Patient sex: F
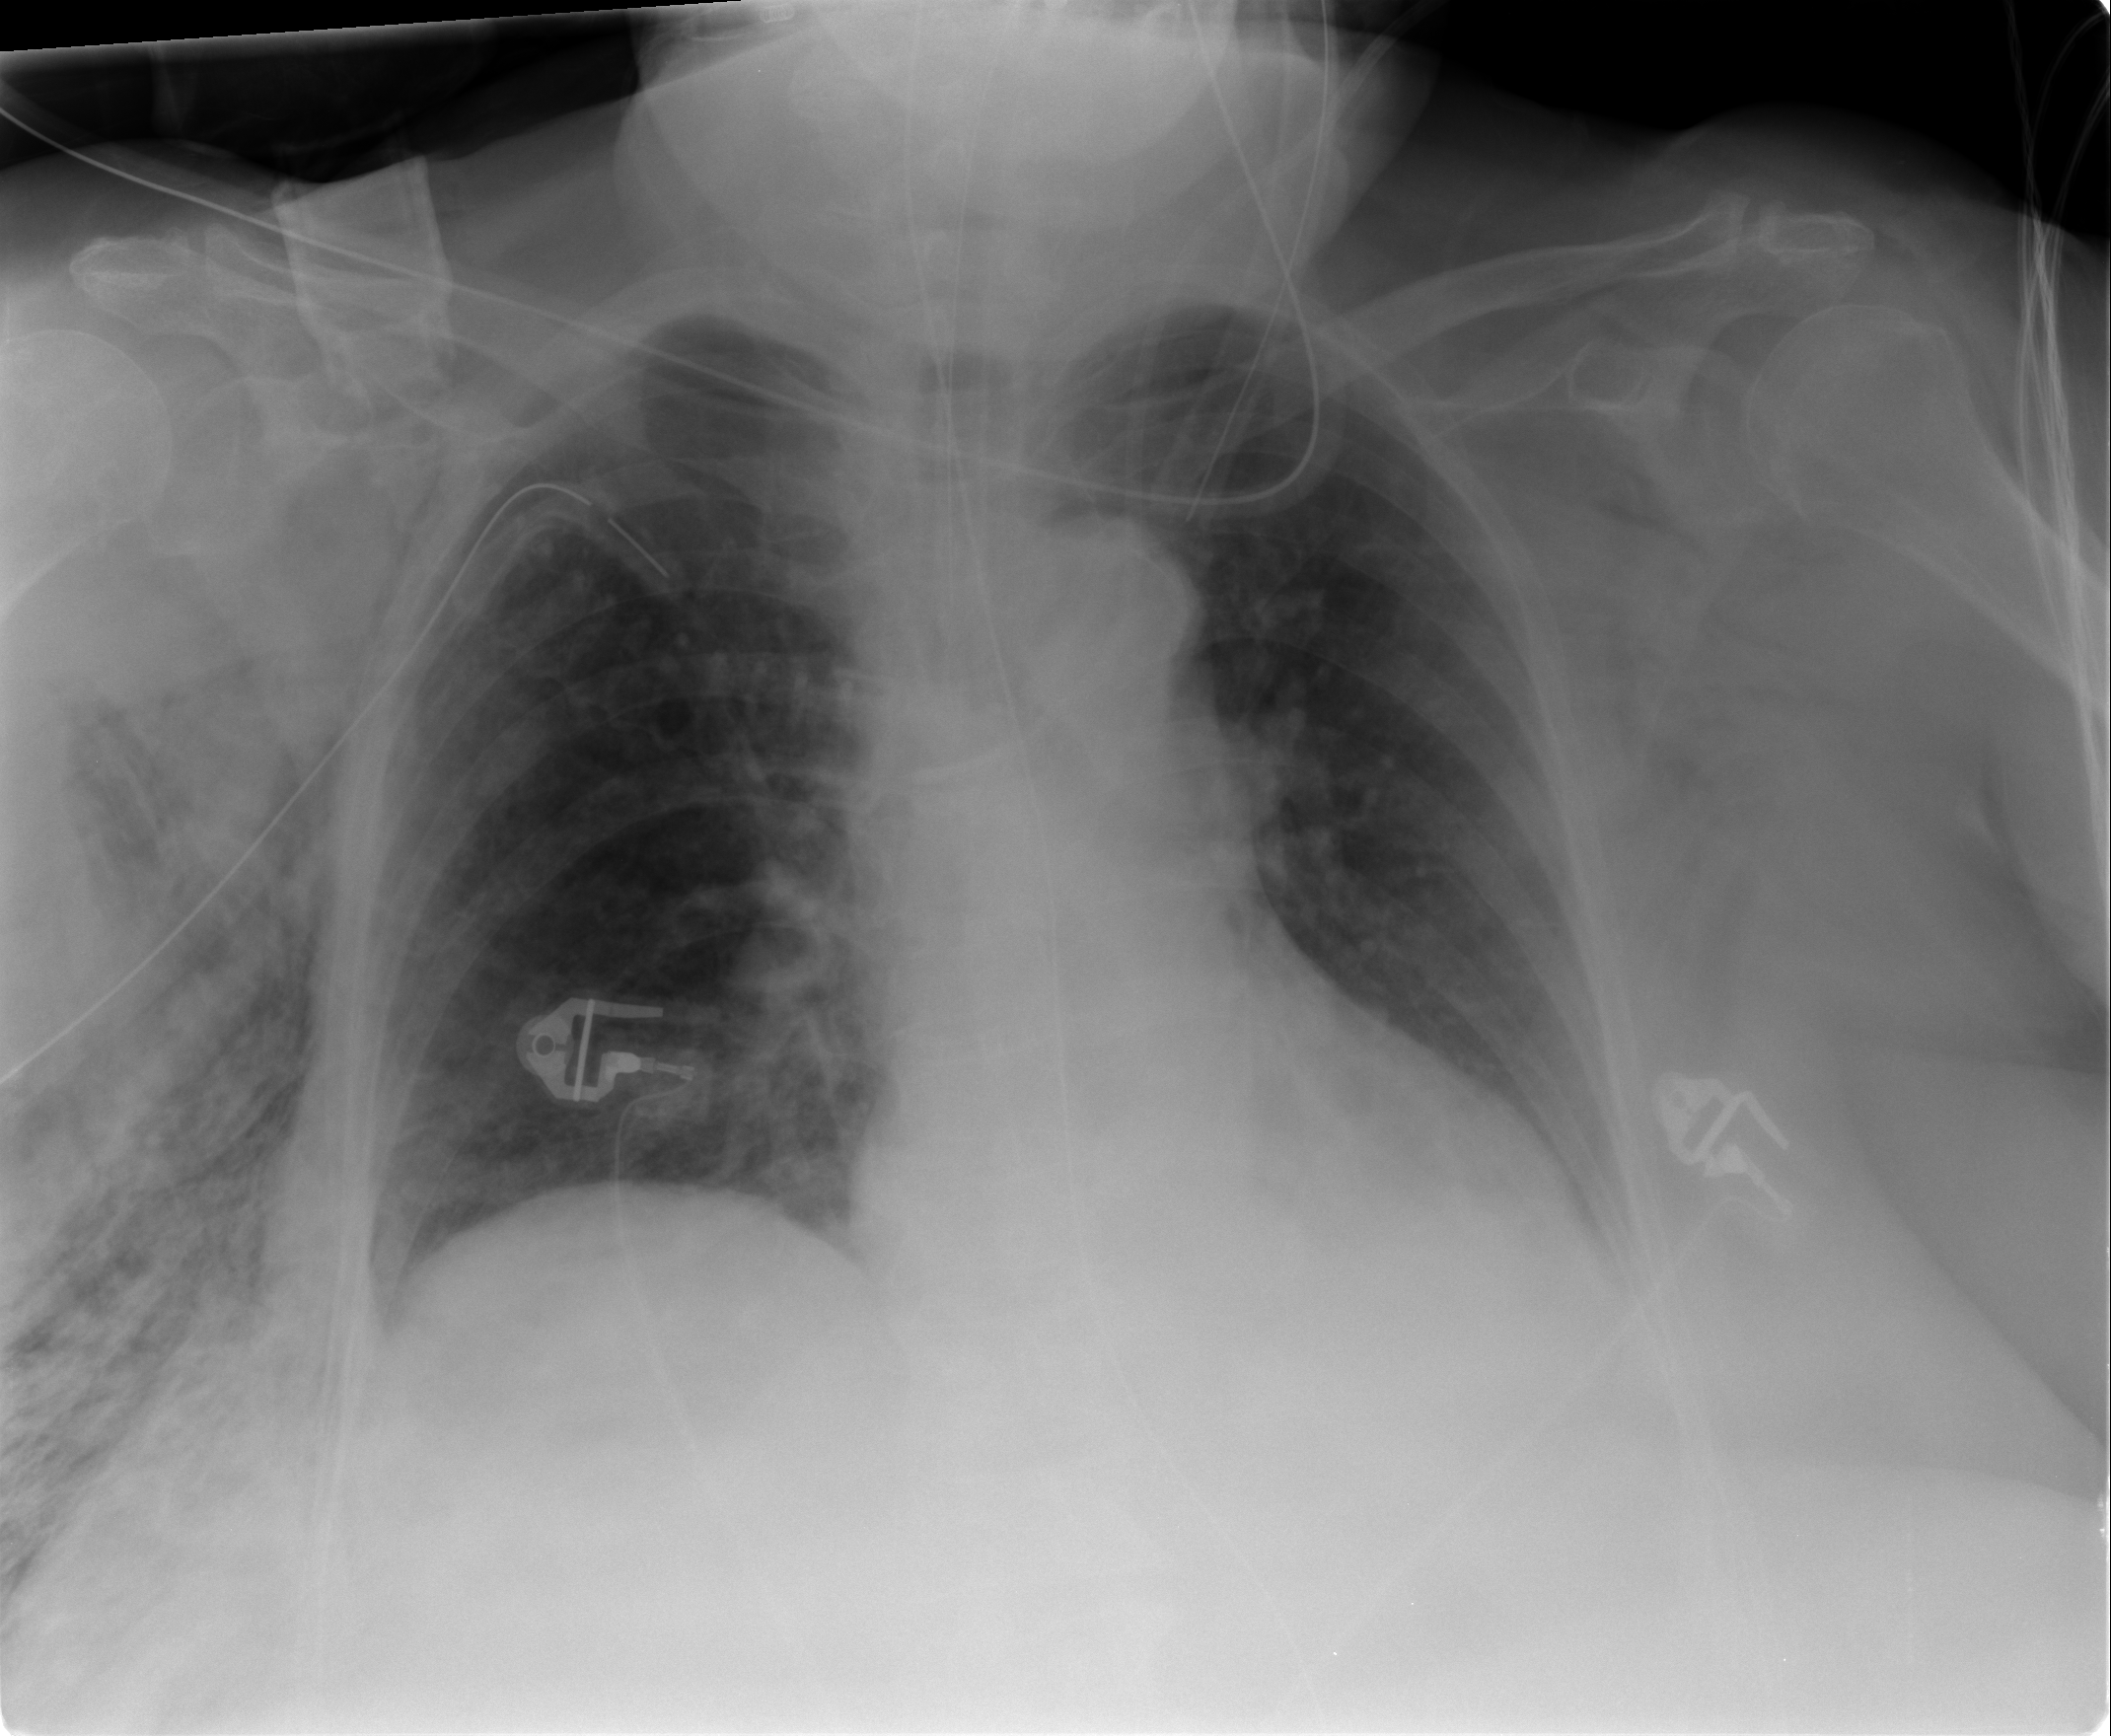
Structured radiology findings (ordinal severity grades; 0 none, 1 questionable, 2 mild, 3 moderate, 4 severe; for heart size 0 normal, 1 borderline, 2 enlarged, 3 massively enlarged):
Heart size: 0
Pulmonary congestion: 0
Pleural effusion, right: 0
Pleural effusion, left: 1
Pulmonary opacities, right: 0
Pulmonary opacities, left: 0
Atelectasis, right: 2
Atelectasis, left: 2